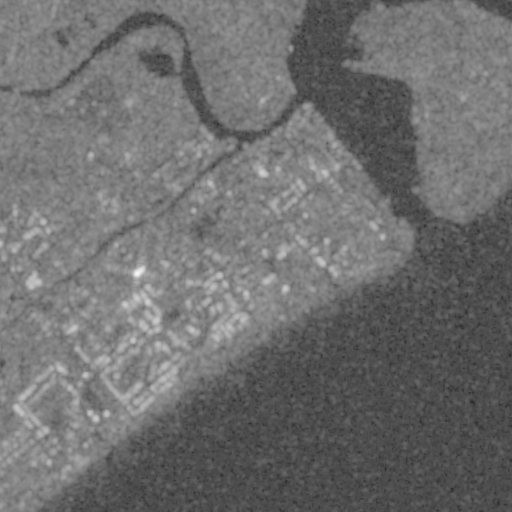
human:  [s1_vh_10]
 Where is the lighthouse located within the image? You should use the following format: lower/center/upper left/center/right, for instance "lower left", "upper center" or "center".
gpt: The lighthouse is located in the center right of the image.
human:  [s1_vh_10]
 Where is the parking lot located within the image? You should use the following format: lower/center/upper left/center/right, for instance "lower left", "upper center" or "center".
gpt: The parking lot is located in the lower left of the image.
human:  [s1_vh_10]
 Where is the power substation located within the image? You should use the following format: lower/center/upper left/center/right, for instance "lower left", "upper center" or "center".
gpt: The power substation is located in the upper left of the image.
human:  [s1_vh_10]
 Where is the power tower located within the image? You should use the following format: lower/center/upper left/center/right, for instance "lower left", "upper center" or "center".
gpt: The power tower is located in the upper left of the image.
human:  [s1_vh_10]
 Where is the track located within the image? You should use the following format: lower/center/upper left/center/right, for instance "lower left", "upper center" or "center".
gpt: The track is located in the lower left of the image.
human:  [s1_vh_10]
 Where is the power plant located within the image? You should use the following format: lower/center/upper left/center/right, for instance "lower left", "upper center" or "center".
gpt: There is no power plant in the image.

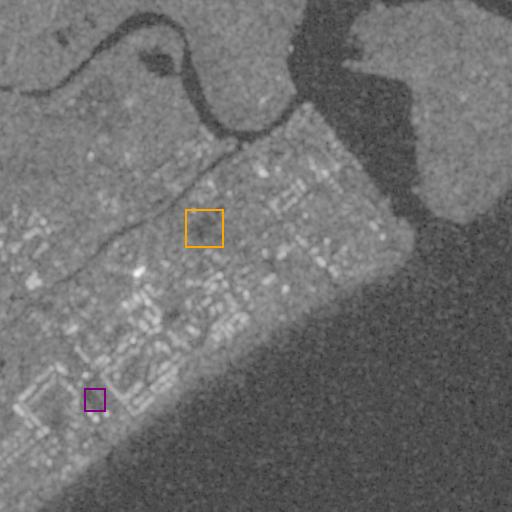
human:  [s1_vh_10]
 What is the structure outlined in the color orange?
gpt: The structure outlined in orange is a park.
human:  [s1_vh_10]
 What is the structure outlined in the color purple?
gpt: The structure outlined in purple is a track.
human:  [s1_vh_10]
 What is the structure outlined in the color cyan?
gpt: There is no cyan outline.